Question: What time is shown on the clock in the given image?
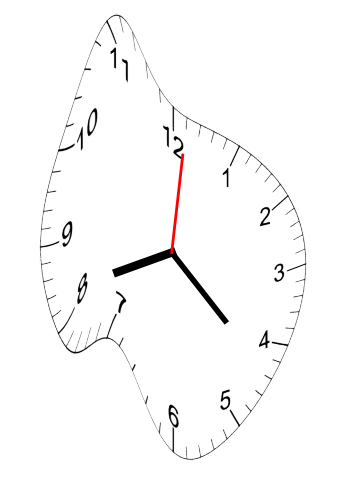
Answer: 08:22:01